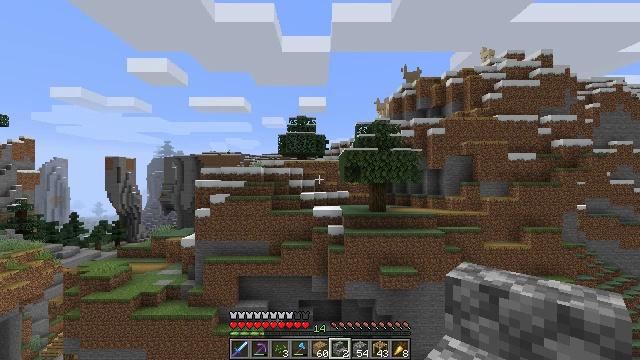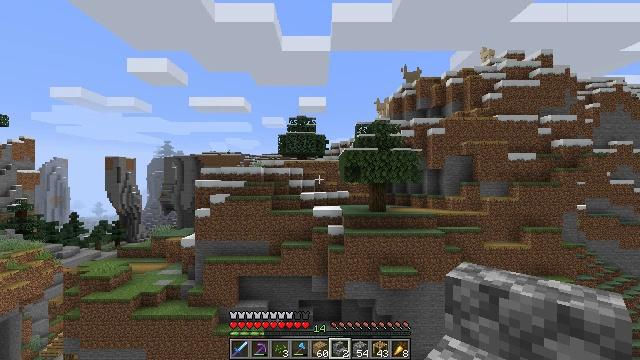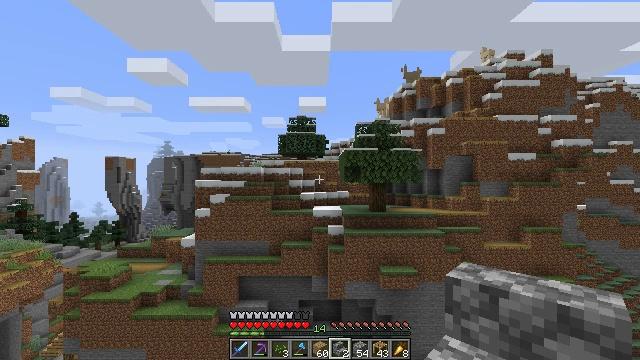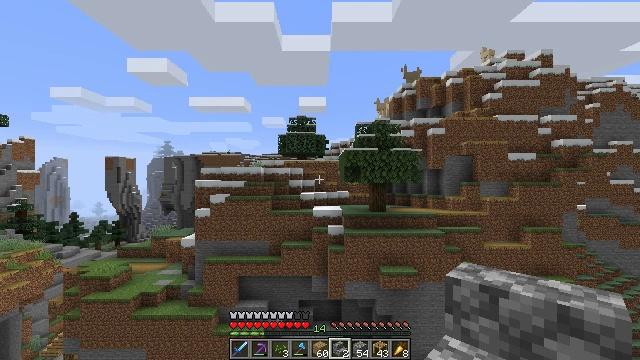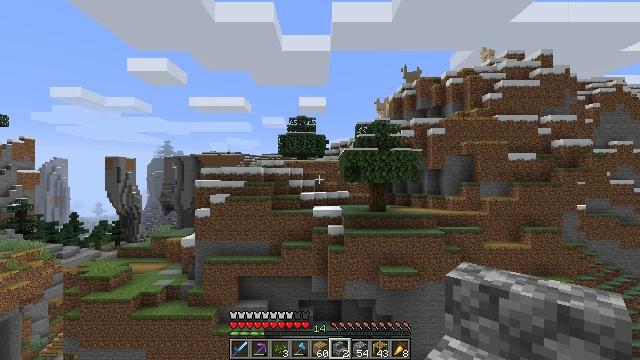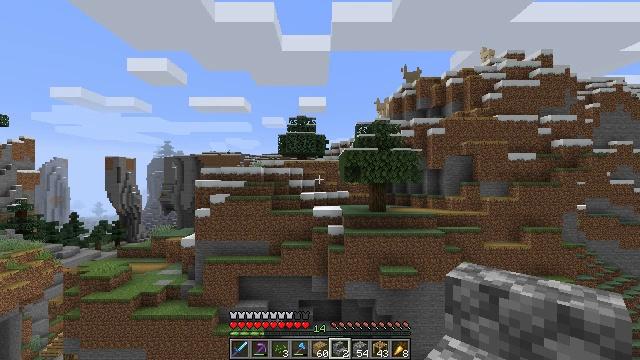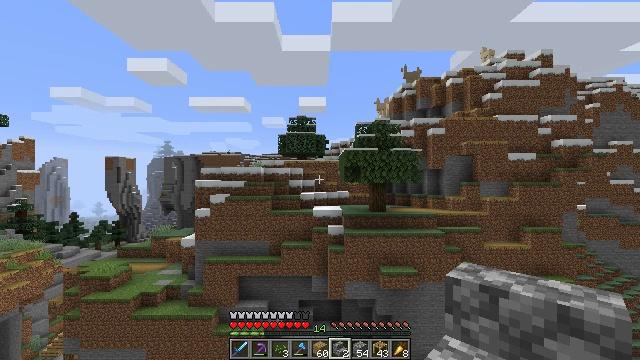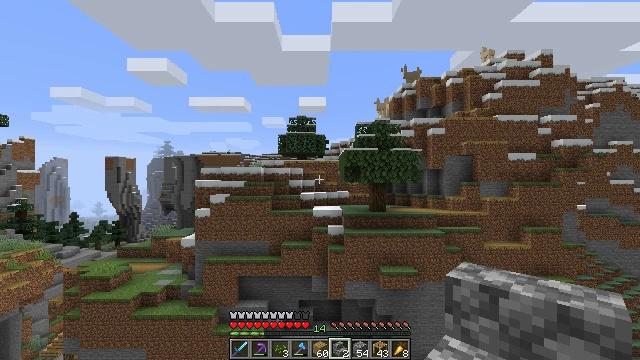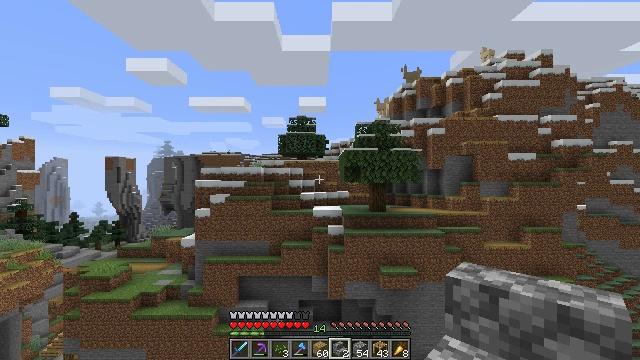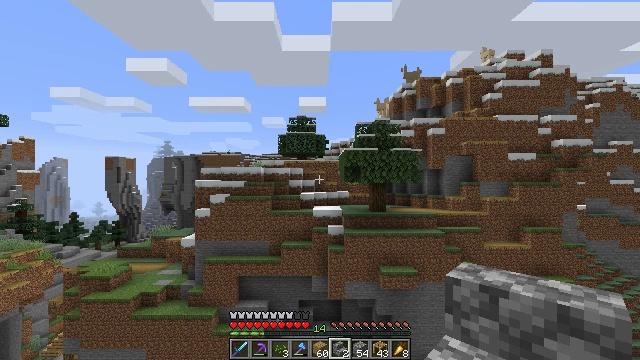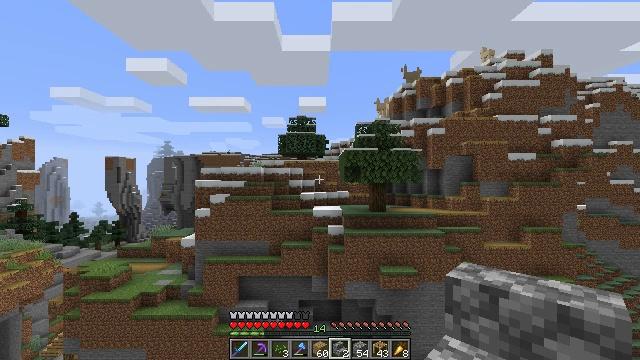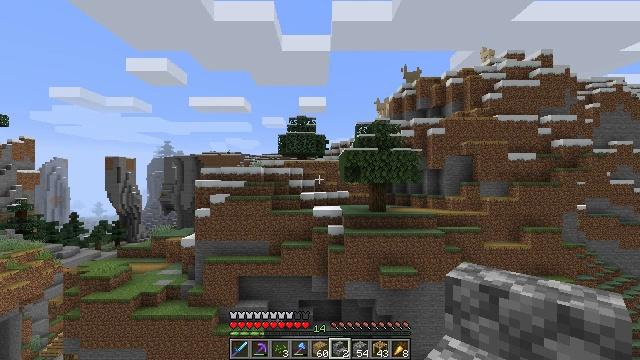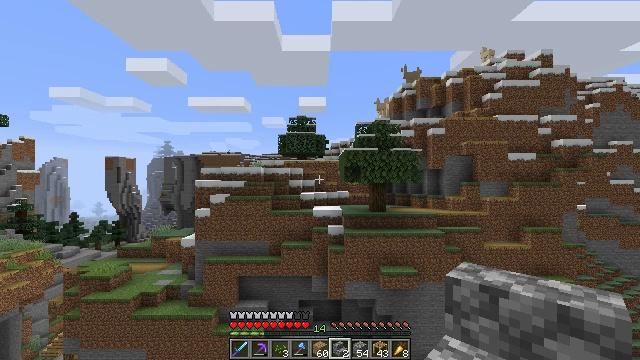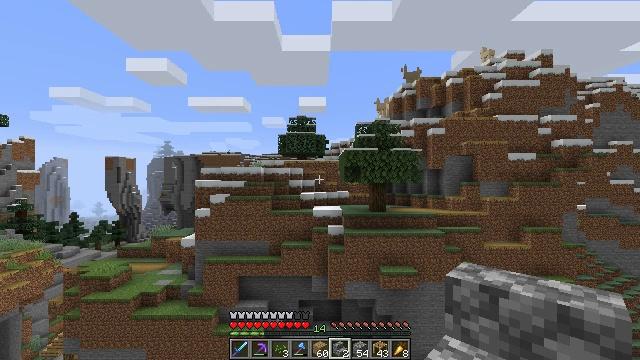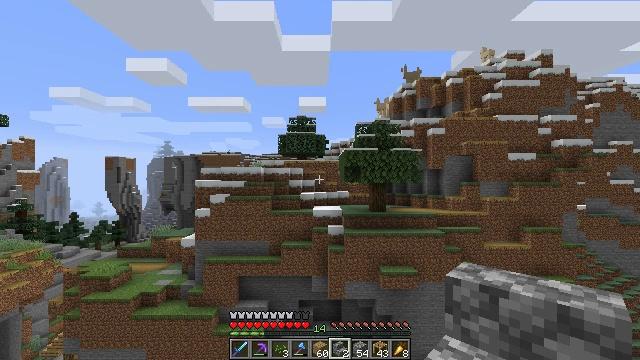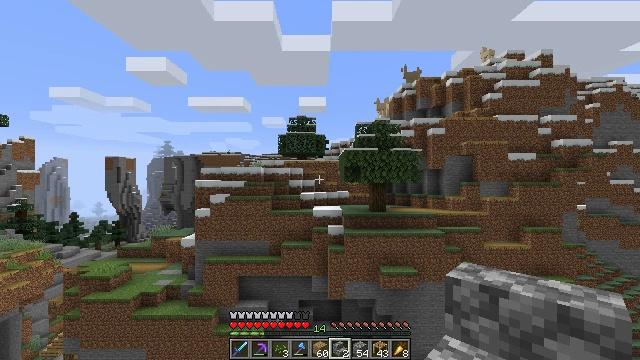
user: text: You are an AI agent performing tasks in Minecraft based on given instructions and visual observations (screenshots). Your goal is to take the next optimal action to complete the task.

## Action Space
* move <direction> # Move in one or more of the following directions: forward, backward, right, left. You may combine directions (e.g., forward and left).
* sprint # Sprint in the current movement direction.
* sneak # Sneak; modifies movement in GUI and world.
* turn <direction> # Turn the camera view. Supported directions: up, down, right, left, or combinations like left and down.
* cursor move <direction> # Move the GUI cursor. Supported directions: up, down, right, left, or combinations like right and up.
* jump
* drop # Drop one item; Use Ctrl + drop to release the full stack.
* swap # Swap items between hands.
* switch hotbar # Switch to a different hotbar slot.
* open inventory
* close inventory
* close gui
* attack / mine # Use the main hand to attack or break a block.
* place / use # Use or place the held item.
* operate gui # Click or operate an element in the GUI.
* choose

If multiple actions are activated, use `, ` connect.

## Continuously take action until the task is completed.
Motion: motion action
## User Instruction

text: Dismantle the scaffolding.
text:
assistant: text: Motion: no_op
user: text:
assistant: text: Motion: no_op
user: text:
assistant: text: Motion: no_op
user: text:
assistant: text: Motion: no_op
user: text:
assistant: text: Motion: no_op
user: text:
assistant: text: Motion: no_op
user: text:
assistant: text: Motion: no_op
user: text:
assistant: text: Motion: no_op
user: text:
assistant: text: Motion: no_op
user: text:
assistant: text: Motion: no_op
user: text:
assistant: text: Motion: no_op
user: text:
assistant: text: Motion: no_op
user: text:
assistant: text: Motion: no_op
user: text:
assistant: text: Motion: no_op
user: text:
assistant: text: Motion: no_op
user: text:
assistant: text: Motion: no_op
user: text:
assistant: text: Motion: no_op
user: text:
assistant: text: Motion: no_op
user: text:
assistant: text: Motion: no_op
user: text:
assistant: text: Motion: no_op
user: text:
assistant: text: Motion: no_op
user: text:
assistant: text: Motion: no_op
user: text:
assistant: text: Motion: no_op
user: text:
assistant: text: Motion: no_op
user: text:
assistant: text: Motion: no_op
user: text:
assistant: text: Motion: no_op
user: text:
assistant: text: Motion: no_op
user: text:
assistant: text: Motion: no_op
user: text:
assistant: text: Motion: no_op
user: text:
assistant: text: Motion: no_op